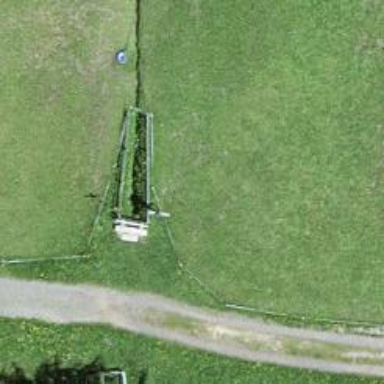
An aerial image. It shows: Historic wayside cross.